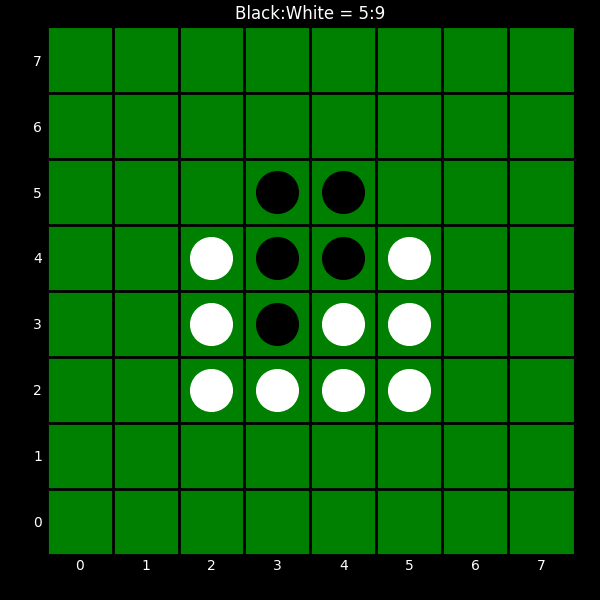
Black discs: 5
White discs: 9